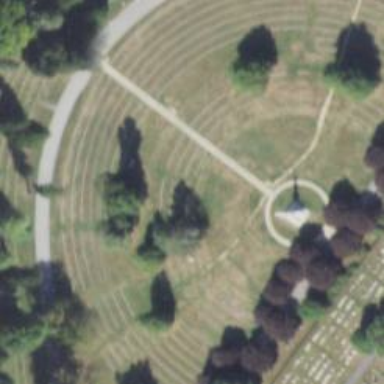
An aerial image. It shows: Memorial site with historic significance.